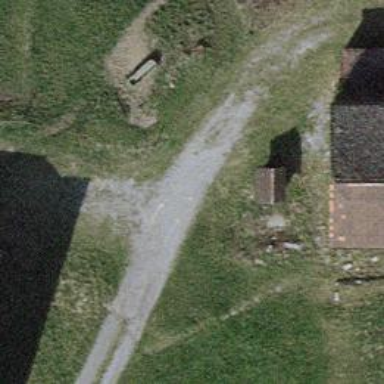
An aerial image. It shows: Fine gravel service road.